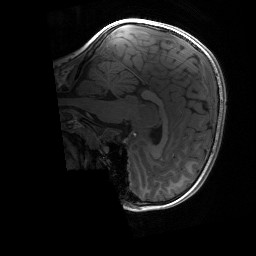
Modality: T1w
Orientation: sagittal
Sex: male
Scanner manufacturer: siemens
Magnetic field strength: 3 T
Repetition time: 1.9 s
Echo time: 0.00243 s